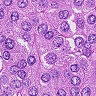
Metastatic tissue present: yes